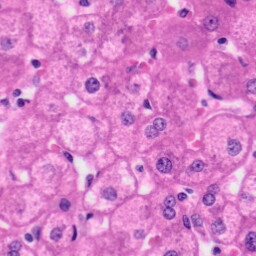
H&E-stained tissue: Liver